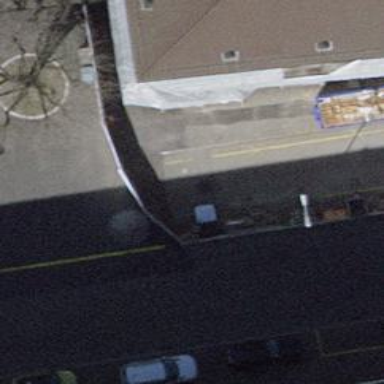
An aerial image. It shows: Bollard.